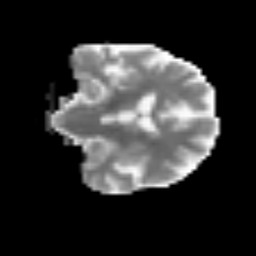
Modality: MD
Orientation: coronal
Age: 70
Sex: male
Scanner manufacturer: siemens
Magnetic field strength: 3 T
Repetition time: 3.2 s
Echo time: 0.081 s